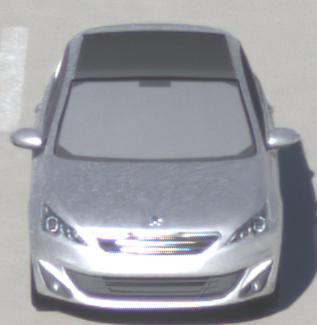
Make: Peugeot
Model: 308 VTi 82
Detailed model: 308 (II)
Model produced from: 2013/09
Model produced until: 2014/11
Doors: 5
Color: white
Road condition: wet road
Daytime: morning or afternoon
Contrast: high contrast